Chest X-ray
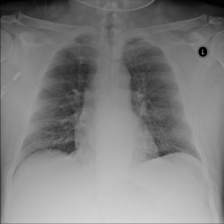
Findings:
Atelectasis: negative
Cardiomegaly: negative
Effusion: negative
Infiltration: negative
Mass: negative
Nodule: negative
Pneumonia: negative
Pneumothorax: negative
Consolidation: negative
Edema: negative
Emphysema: negative
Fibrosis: negative
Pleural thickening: negative
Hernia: negative